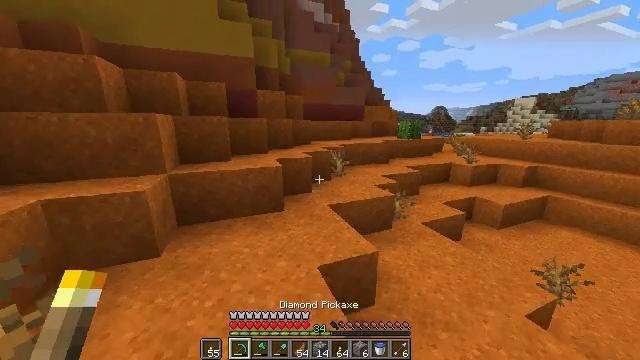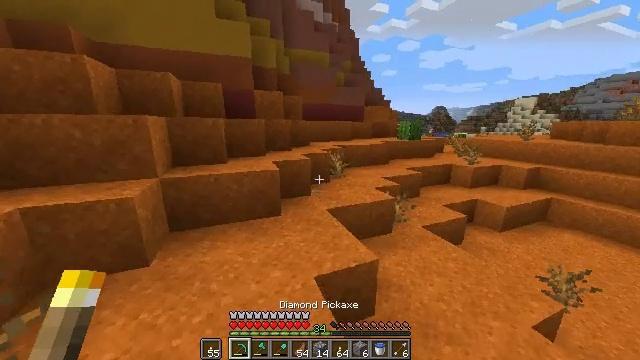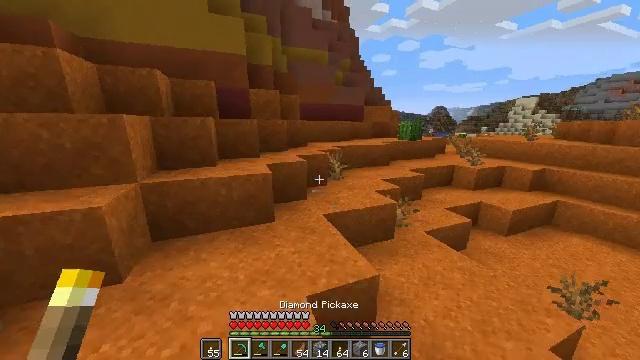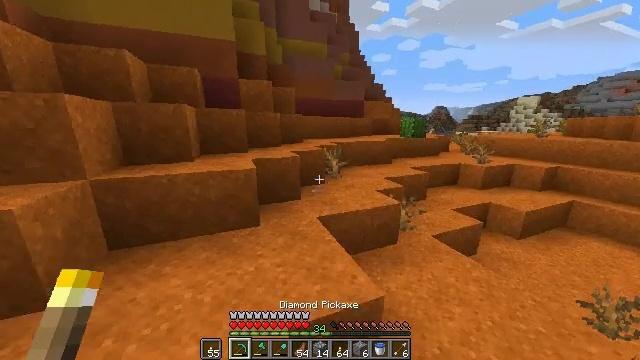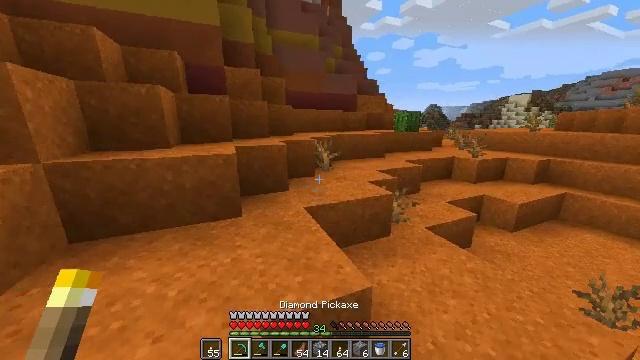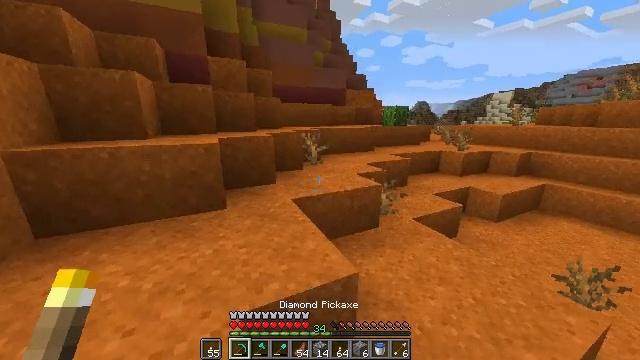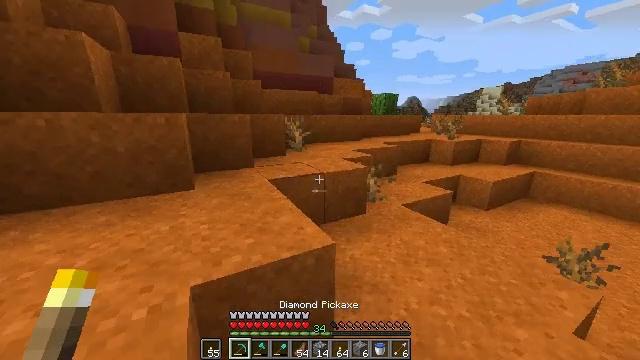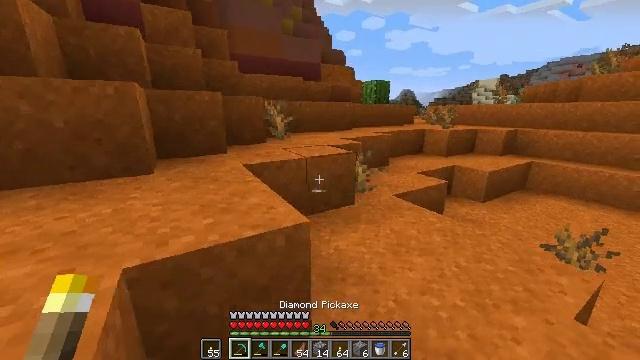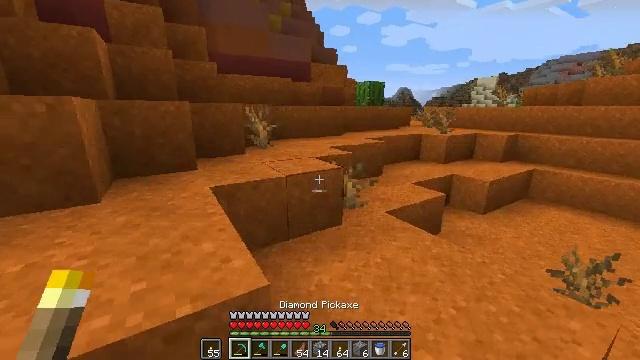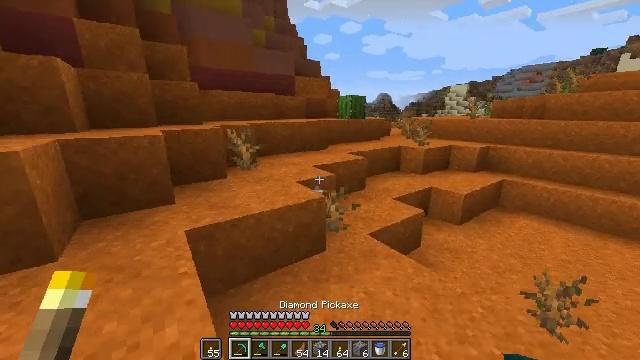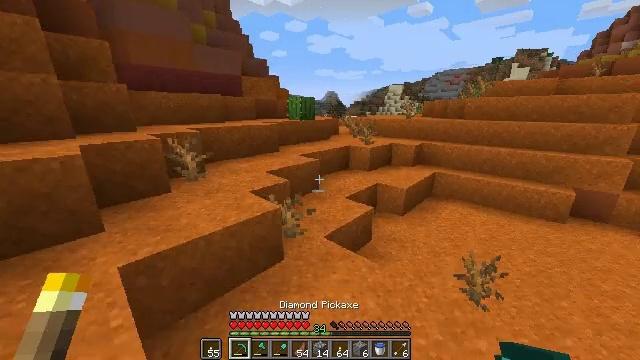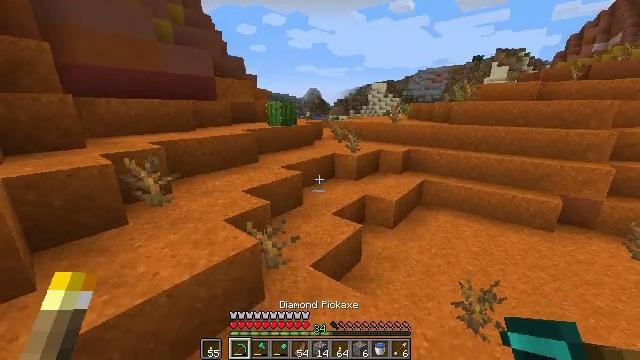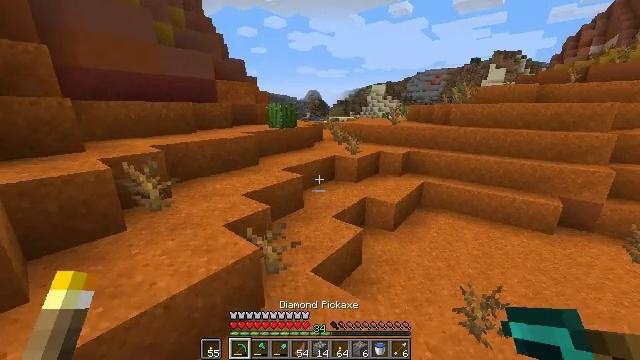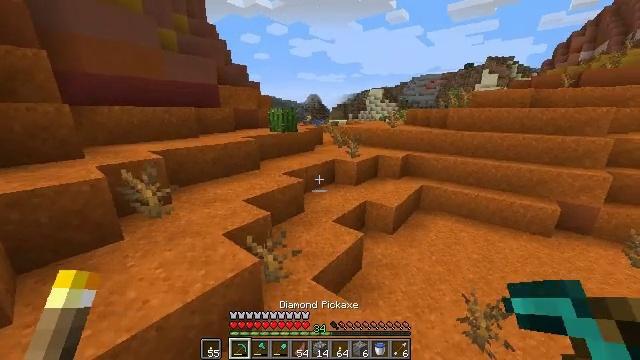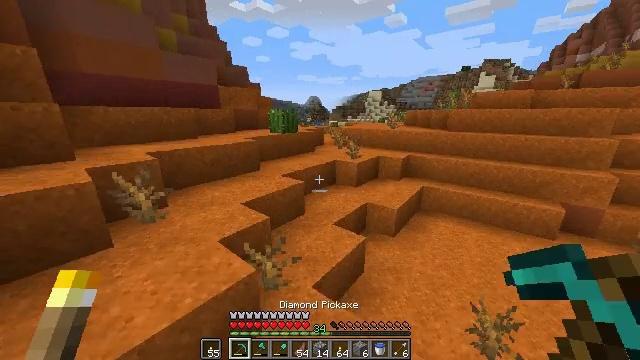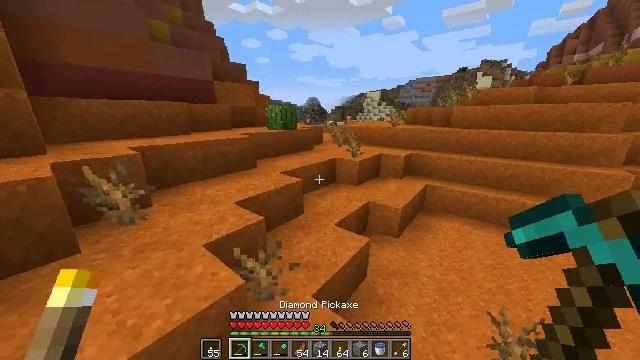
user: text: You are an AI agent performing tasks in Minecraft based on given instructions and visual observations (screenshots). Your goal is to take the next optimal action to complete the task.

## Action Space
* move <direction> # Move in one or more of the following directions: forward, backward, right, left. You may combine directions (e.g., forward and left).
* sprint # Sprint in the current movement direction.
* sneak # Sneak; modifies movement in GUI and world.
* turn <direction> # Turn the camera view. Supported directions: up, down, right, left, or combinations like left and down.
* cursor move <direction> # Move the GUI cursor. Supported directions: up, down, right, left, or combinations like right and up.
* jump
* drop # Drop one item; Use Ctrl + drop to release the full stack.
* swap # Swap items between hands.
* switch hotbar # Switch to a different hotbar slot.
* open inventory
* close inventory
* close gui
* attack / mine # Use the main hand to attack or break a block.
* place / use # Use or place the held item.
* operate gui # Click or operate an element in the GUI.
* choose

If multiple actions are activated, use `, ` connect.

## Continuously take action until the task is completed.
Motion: motion action
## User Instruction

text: Break the cactus block.
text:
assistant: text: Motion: move forward, sprint, jump
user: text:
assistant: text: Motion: move forward, sprint, jump
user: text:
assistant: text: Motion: move forward, sprint, jump
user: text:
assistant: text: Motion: move forward, sprint, turn right, jump
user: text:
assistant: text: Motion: move forward, sprint, turn right, jump
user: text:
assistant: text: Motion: move forward, sprint, turn right, jump
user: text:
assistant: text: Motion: move forward, sprint, turn right, jump
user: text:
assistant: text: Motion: move forward, sprint, turn right, jump
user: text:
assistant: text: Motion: move forward, sprint, turn right, jump
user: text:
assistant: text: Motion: move forward, sprint, turn right and down, jump
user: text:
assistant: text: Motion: move forward, sprint, turn right, jump
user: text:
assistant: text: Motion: move forward, sprint, jump
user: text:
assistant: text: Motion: move forward, sprint, jump
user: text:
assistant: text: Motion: move forward, sprint, jump
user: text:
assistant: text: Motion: move forward, sprint, jump
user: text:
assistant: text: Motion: move forward, sprint, jump
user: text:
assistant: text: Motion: move forward, sprint, jump
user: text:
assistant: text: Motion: move forward, sprint, jump
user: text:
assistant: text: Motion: move forward, sprint, jump
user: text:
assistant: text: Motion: move forward, sprint, jump
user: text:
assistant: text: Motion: move forward, sprint, jump
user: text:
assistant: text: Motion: move forward, sprint, jump
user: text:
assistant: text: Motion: move forward, sprint, jump
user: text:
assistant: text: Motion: move forward, sprint, jump
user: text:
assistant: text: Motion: move forward and move right, sprint, jump
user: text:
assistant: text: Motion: move forward and move right, sprint, turn left, jump
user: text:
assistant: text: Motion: move forward and move right, sprint, turn left, jump
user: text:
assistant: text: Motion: move forward, sprint, turn left, jump
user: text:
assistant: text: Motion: move forward, sprint, turn left, jump
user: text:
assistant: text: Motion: move forward, sprint, turn left and up, jump